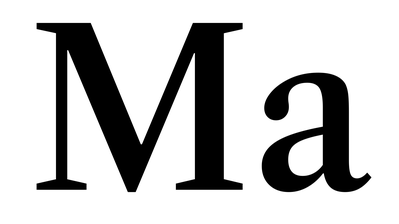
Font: LibreCaslonText_Medium